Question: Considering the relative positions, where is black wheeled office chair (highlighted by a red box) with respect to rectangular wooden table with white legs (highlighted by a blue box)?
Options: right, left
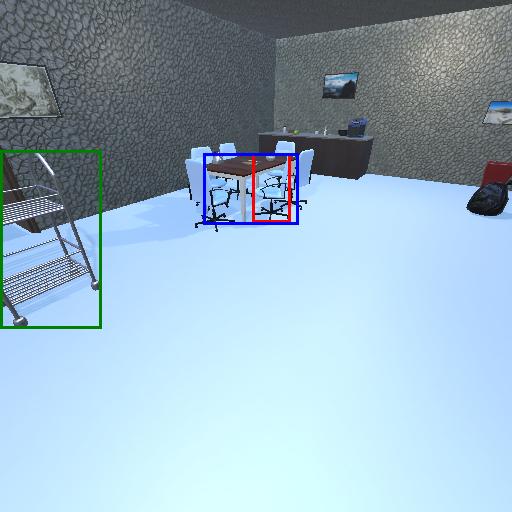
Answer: right